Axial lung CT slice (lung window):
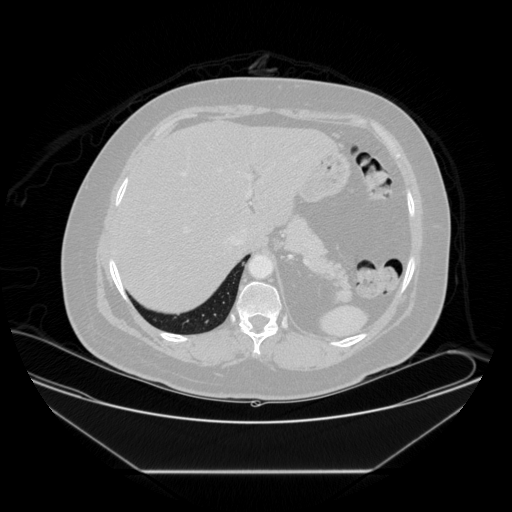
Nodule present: no